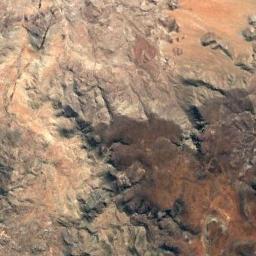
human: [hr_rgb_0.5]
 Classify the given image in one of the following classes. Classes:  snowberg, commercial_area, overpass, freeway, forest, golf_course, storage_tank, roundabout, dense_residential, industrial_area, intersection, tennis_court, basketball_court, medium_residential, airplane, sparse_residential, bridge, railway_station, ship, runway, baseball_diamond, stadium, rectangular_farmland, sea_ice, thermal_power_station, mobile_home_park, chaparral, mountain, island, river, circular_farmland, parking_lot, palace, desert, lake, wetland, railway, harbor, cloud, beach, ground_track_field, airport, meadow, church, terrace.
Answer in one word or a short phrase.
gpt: mountain